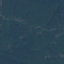
Land use / land cover: Forest